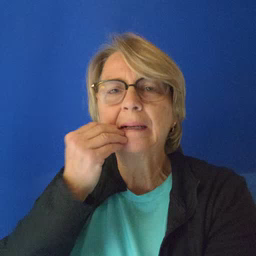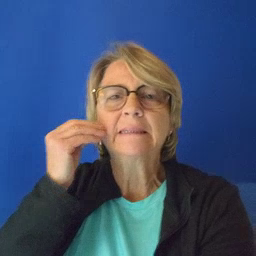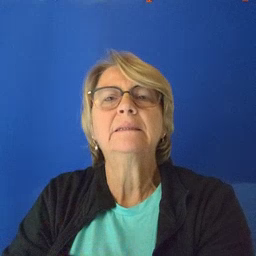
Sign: kiss